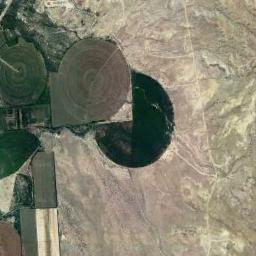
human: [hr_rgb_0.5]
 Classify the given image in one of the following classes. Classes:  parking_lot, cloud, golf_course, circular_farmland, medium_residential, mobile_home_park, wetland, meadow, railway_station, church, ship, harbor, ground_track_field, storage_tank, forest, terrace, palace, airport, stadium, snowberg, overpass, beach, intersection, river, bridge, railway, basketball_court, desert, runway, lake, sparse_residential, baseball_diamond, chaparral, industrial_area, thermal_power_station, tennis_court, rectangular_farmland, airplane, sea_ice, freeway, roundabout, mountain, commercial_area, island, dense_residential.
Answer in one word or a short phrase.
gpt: circular_farmland